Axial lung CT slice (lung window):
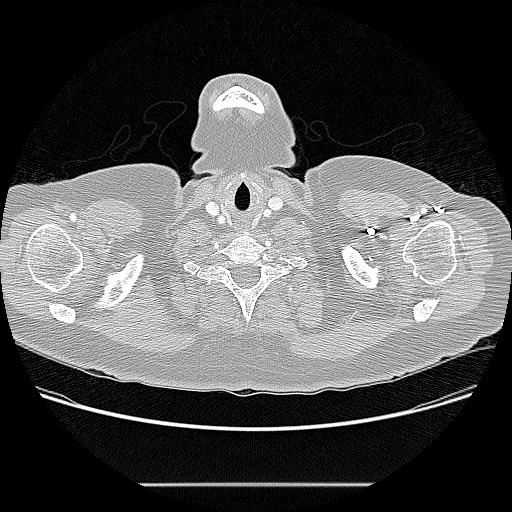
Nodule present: no